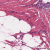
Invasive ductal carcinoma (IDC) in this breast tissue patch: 0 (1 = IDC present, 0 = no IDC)